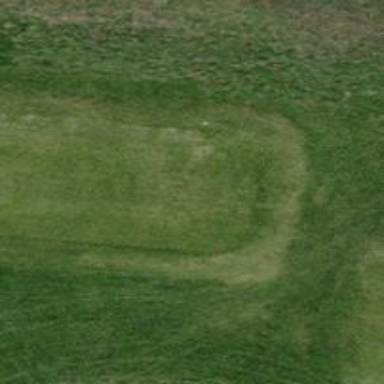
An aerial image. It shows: Golf tee on grassy land.